九年级 · 解析几何
如图, $A B$ 是 $\odot O$ 的直径, 点 $C$ 、 $D$ 是 $\odot O$ 上的点. 且 $O D / / B C, A C$ 分别与 $B D$ 、 $O D$ 相交于点 $E, F$. 若 $\odot O$ 的半径为 $5, \angle D O A=80^{\circ}$, 点 $P$ 是线段 $A B$ 上任意一点,
    则 $P C+P D$ 的最小值是 $\qquad$

    （第 18 题）


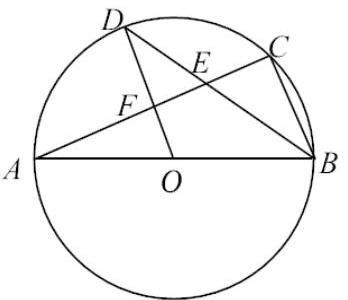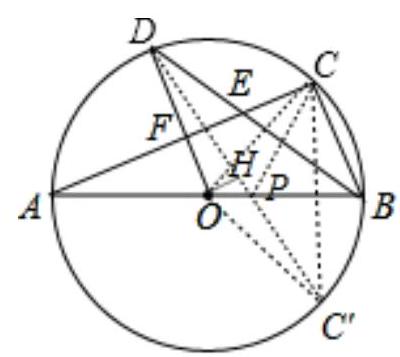
答案:  $5 \sqrt{3}$

解析: 作 $C$ 点关于 $A B$ 的对称点 $C^{\prime}, C^{\prime} D$ 交 $A B$ 于 $P$, 连接 $O C$, 如图, 求出 $D C^{\prime}$ 的长,可得结论.

【详解】解：作 $C$ 点关于 $A B$ 的对称点 $C^{\prime}, C^{\prime} D$ 交 $A B$ 于 $P$, 连接 $O C$, 如图, $\because P C=P C^{\prime}$,

$\therefore P D+P C=P D+P C^{\prime}=D C^{\prime}$,

$\therefore$ 此时 $P C+P D$ 的值最小,

$\because A D=C D$,

$\therefore \angle C O D=\angle A O D=80^{\circ}$,

$\therefore \angle B O C=20^{\circ}$,

$\because$ 点 $C$ 和点 $C^{\prime}$ 关于 $A B$ 对称，

$\therefore \angle C^{\prime} O B=20^{\circ}$,

$\therefore \angle D O C^{\prime}=120^{\circ}$,

作 $O H \perp D C^{\prime}$ 于 $H$, 如图,

则 $\angle O D H=30^{\circ}$,

则 $C^{\prime} H=D H$,

在 Rt $\triangle O H D$ 中, $O H=\frac{1}{2} O D=\frac{5}{2}$,

$\therefore D E=\sqrt{3} O H=\frac{5 \sqrt{3}}{2}$,

$\therefore D C^{\prime}=2 D E=5 \sqrt{3}$,

$\therefore P C+P D$ 的最小值为 $5 \sqrt{3}$.

故答案为: $5 \sqrt{3}$.

【点睛】本题考查了圆周角定理: 在同圆或等圆中, 同弧或等弧所对的圆周角相等, 都等于这条弧所对的圆心角的一半. 推论: 半圆（或直径）所对的圆周角是直角, $90^{\circ}$ 的圆周角所对的弦是直径, 也考查了垂径定理, 解题的关键是学会利用轴对称解决最短问题.